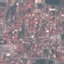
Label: Residential